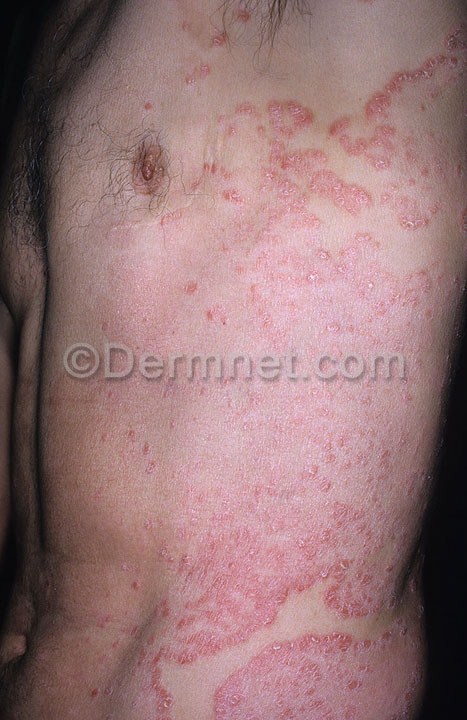
Disease: Urticaria Hives